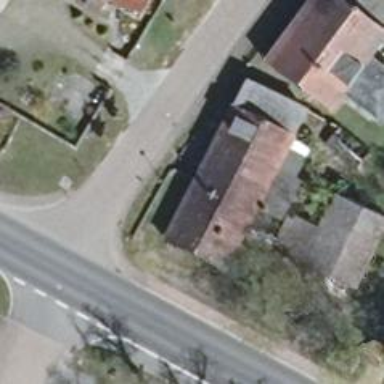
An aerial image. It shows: Building with gabled roof oriented along its structure.